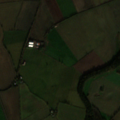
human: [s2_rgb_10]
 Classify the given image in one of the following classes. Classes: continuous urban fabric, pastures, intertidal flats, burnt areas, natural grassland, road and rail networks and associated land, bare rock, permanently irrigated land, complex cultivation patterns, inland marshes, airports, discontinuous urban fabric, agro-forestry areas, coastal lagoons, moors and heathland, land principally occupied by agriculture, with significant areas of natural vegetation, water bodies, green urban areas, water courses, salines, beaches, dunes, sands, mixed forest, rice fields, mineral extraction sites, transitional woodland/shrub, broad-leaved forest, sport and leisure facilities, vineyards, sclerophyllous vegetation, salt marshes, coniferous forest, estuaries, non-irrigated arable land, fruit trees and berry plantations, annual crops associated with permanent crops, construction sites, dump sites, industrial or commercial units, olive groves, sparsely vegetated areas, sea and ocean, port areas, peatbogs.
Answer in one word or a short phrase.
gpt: non-irrigated arable land